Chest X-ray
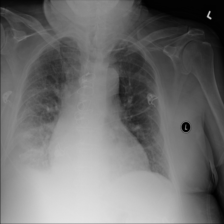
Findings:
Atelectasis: negative
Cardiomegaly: negative
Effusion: positive
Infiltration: negative
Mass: negative
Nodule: negative
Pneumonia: negative
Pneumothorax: negative
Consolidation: negative
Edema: negative
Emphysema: negative
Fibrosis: negative
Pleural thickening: negative
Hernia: negative